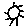
Label: sun